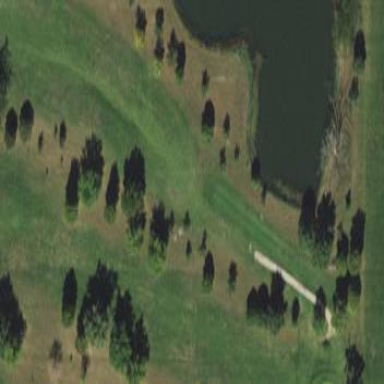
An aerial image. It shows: Golf fairway in the image.